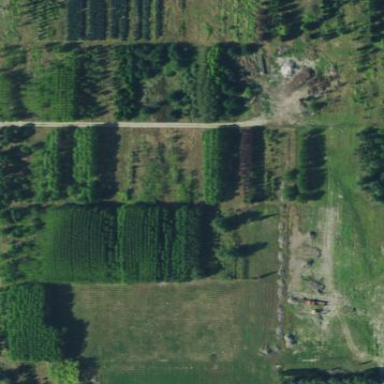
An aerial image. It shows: Plant nursery specializing in trees and shrubs.